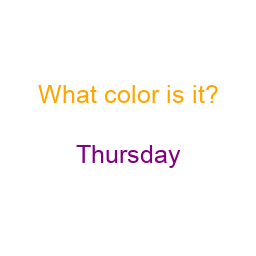
Color: purple
Background color: white
Question text color: orange